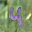
Label: 4